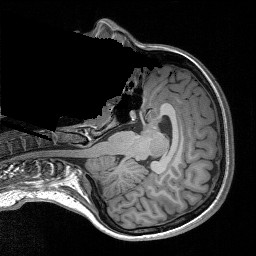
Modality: T1w
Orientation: axial